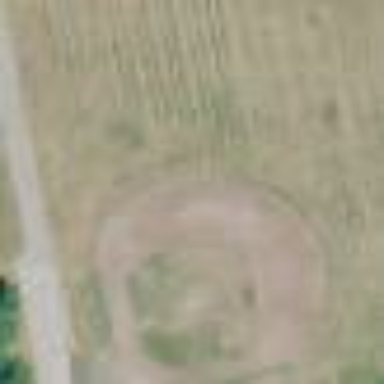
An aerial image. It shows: Clay baseball pitch for leisure and sports.